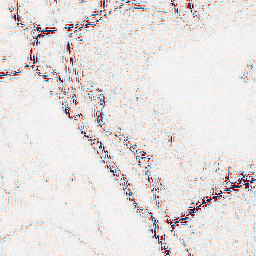
Category: wavelet
Decomposition family: wavelet_biorthogonal
Decomposition parameters: wavelet: bior2.4
level: 2
Upsampling method: fft_zeropad
Upsampling parameters: scale: 4
Upsampling scale: 4